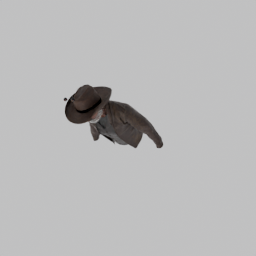
Label: people